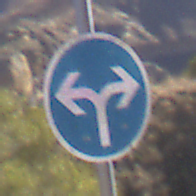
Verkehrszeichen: VorgeschriebeneFahrtrichtungRechtsOderLinks
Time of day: Midday
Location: Outdoor (Nature)
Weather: Clear
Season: NotSpecified
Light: Natural